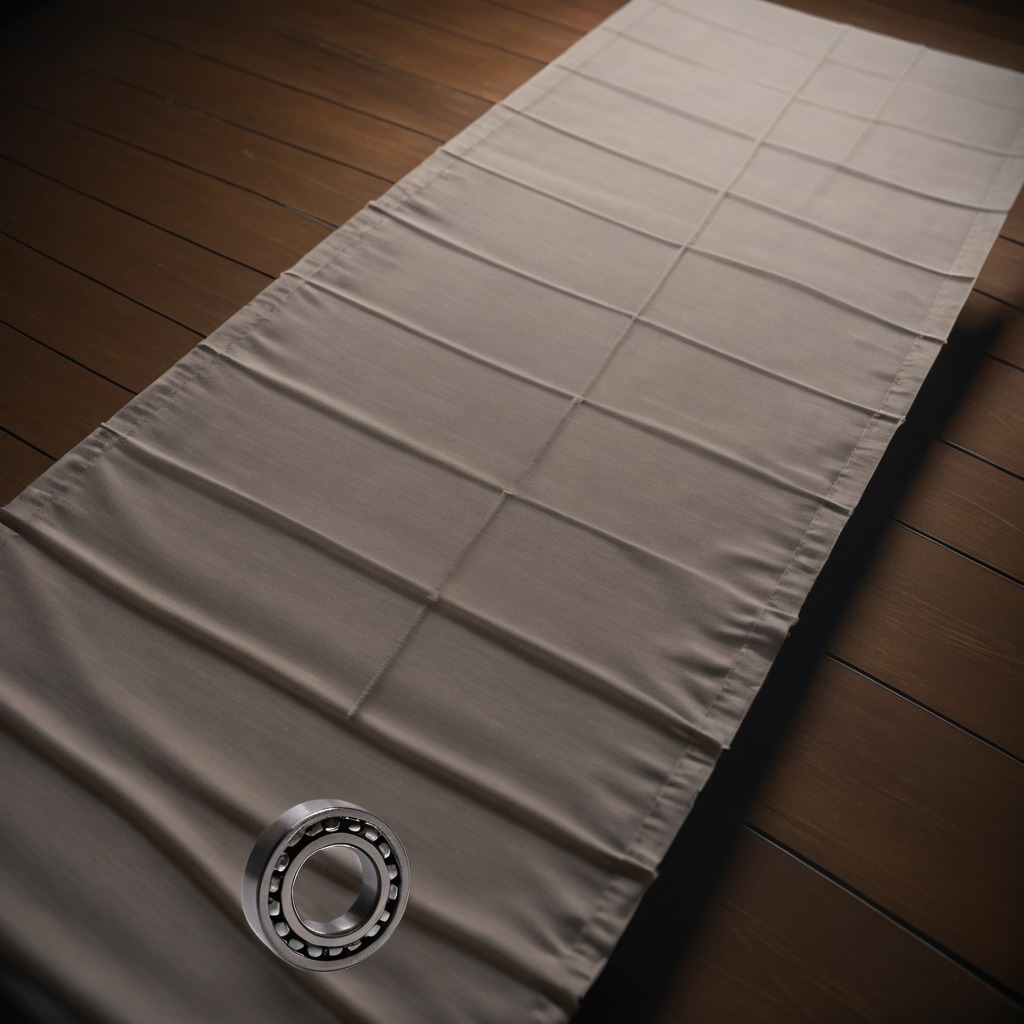
A metal ball bearing is lying on the wooden table.